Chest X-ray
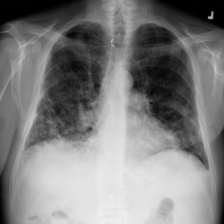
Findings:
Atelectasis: negative
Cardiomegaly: negative
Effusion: negative
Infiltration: positive
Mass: negative
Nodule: negative
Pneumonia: negative
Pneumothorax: negative
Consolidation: negative
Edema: negative
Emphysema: negative
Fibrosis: negative
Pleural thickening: negative
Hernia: negative